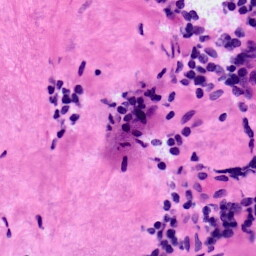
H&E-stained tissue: LymphNode